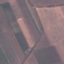
Label: AnnualCrop